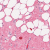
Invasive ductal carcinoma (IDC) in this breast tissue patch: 1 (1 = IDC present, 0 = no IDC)